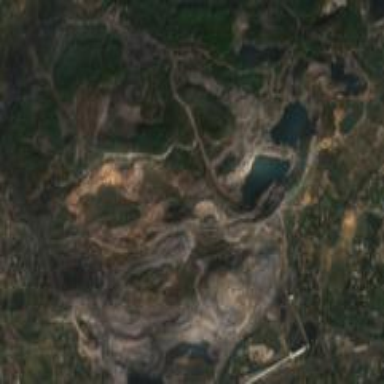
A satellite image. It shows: Quarry area.